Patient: sex M, age 52
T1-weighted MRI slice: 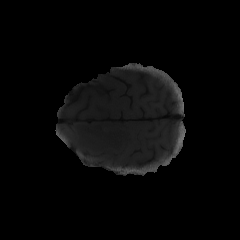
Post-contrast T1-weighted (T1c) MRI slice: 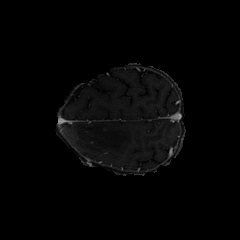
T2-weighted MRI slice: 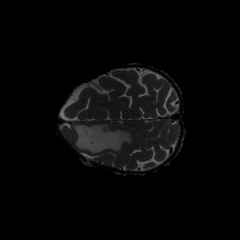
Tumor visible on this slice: yes
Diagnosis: Glioblastoma, IDH-wildtype
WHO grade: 4